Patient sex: F
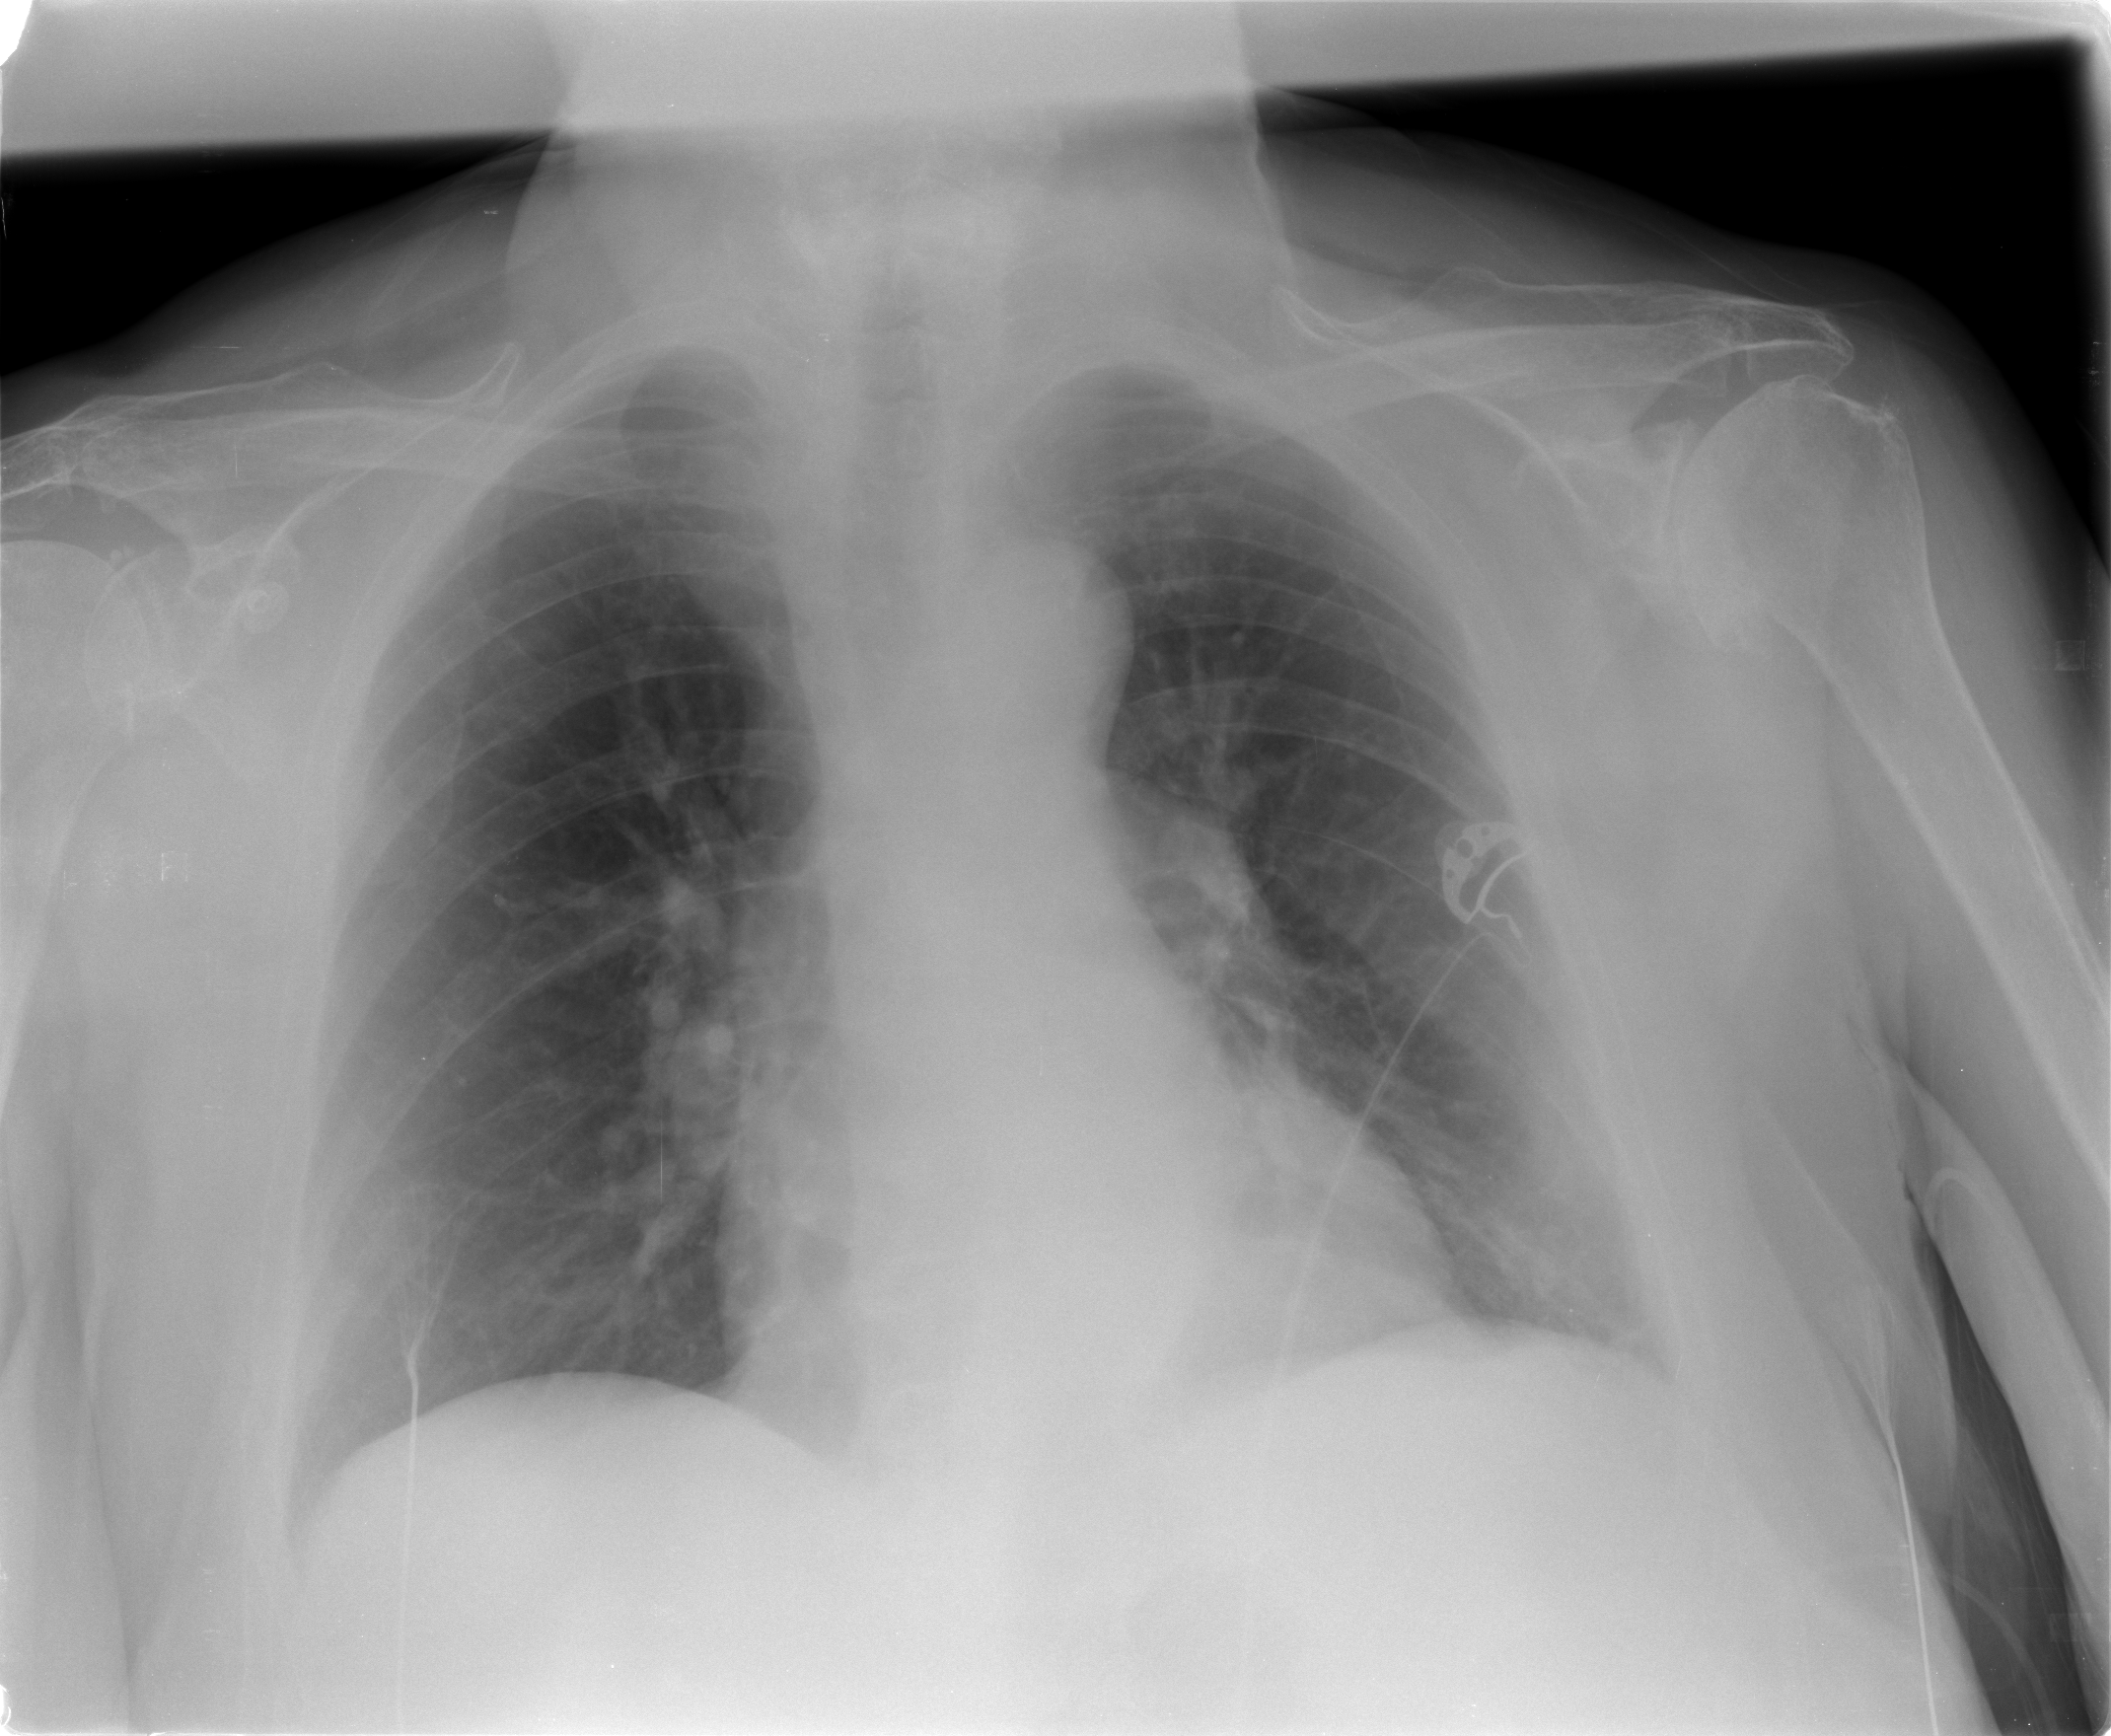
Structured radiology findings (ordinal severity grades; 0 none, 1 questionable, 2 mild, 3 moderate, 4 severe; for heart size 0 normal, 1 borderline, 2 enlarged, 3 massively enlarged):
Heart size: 1
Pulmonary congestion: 1
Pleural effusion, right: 0
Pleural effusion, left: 2
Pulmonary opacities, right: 1
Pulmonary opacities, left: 0
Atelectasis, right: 2
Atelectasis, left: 2